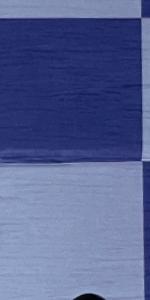
Label: Empty